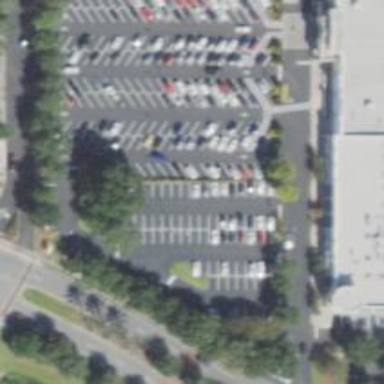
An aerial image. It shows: Parking space.